Field crop: maize
Growth stage: 2
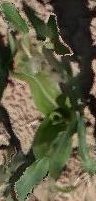
Species: maize